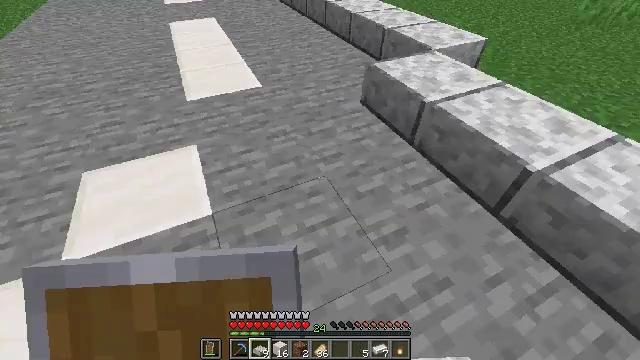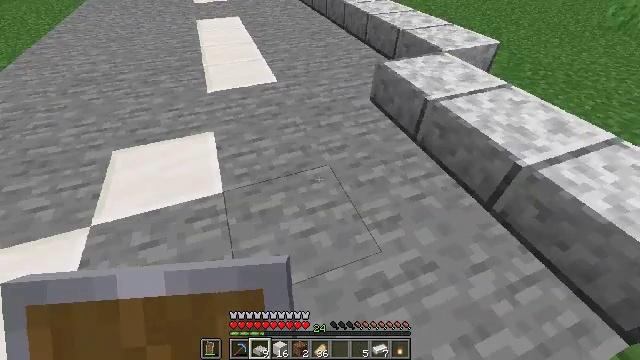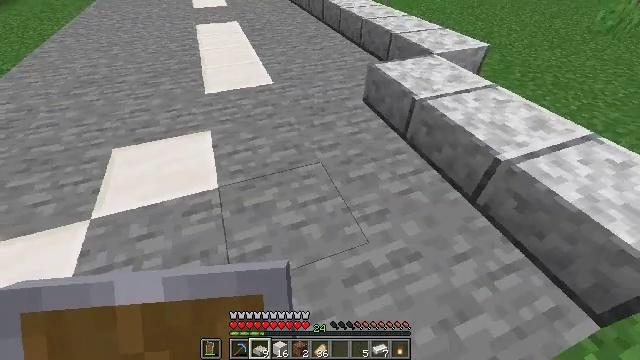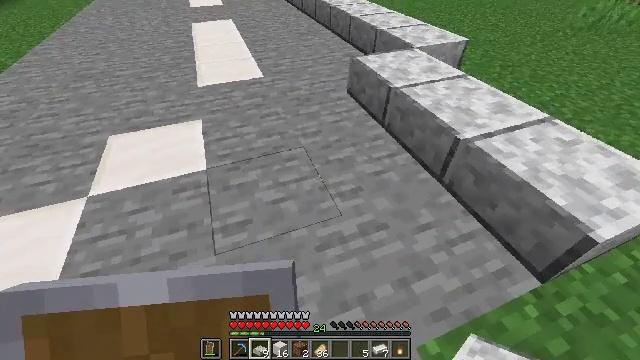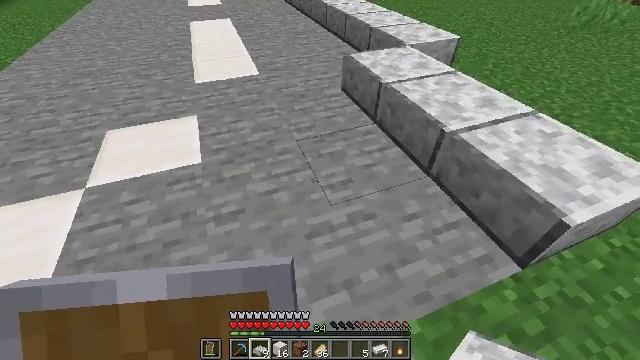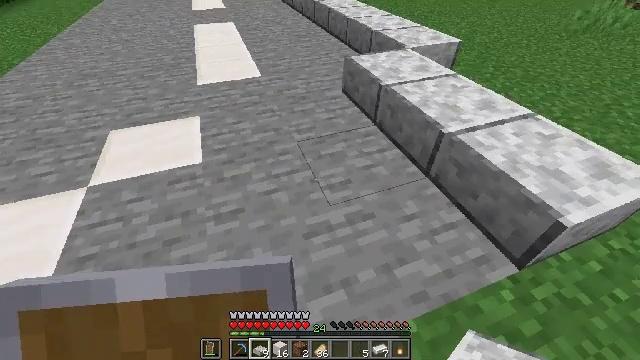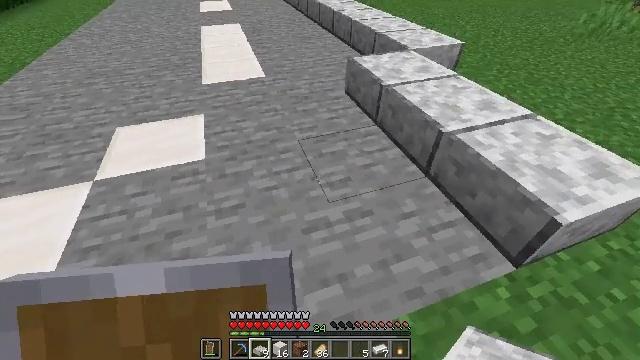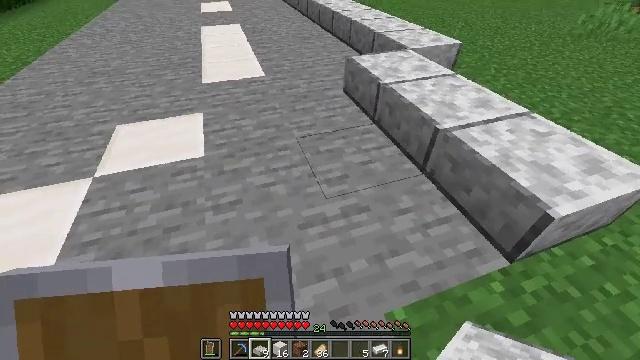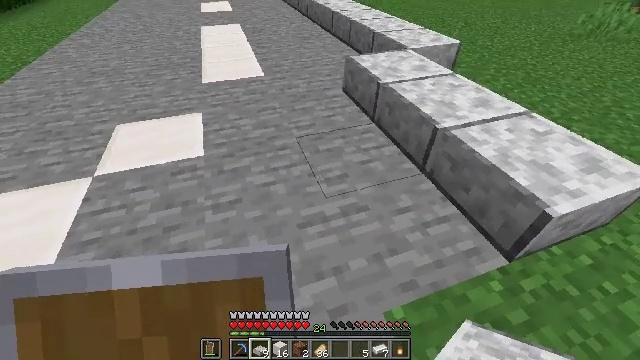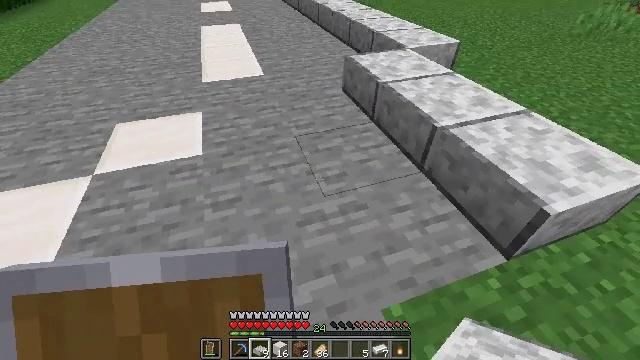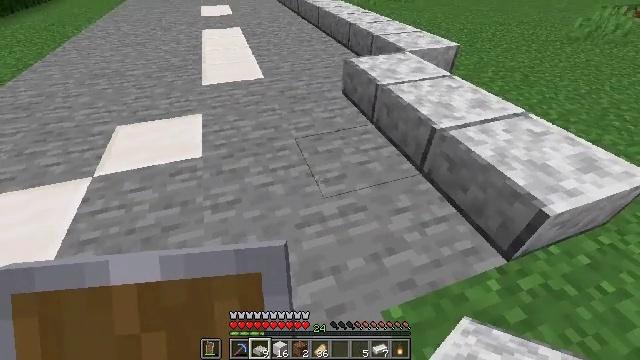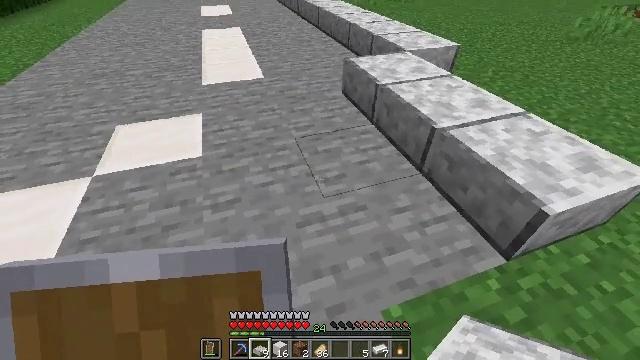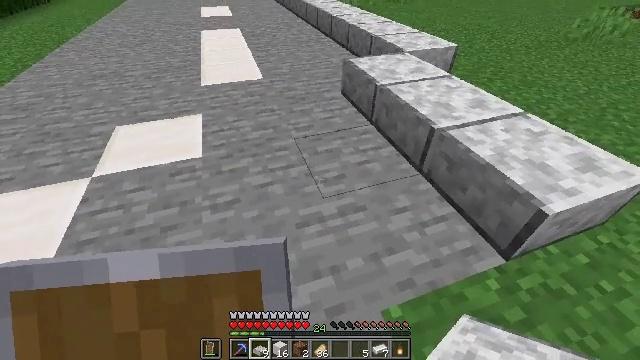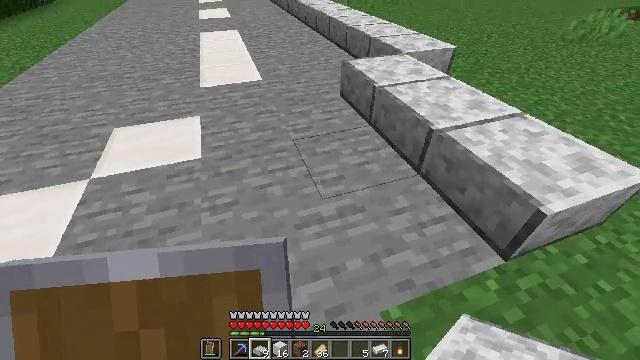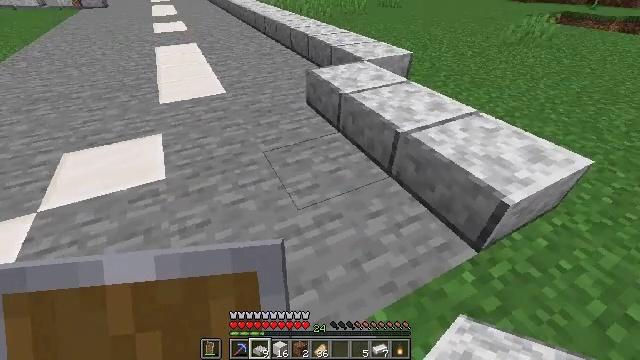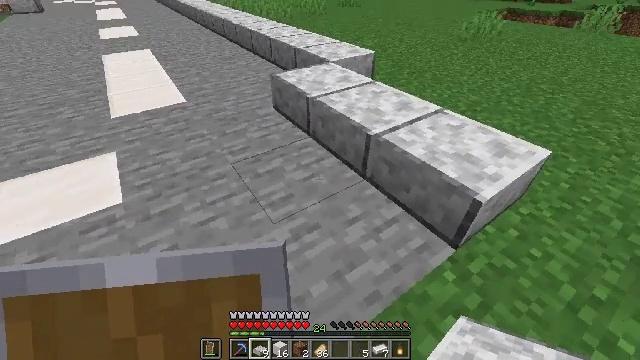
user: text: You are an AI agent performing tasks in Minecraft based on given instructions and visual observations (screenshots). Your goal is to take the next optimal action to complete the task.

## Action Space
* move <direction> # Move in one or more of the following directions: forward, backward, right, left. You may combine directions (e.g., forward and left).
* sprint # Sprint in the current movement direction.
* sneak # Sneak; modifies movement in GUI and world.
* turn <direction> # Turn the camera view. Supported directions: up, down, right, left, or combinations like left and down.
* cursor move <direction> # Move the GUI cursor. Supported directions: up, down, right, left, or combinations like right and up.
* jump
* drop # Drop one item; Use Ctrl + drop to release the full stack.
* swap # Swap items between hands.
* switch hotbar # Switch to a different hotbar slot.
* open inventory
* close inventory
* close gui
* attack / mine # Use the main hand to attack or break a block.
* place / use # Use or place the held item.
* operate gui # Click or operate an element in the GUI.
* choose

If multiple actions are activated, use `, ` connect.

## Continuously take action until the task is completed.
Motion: motion action
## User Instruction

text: Gather polished diorite slabs from a structure.
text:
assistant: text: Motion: move back and move right, turn left
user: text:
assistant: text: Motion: move back and move right
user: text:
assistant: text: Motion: move back and move right
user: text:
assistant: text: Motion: no_op
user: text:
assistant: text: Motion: no_op
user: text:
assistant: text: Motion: turn left
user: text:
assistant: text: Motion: no_op
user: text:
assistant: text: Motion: no_op
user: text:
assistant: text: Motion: no_op
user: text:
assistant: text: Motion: no_op
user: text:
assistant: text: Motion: no_op
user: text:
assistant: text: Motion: no_op
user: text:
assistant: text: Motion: no_op
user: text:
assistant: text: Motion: move forward, turn right and up
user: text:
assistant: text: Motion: move forward and move right, turn right
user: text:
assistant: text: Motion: move forward and move right, turn right
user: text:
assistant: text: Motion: move forward and move right
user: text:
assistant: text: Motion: move forward and move right, turn left
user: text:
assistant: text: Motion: move right
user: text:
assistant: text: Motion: move right
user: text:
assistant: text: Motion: turn right, switch to hotbar 1
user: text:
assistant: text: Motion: turn right and down, switch to hotbar 1
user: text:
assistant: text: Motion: turn right and down
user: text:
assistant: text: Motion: turn right
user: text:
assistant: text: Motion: attack / mine
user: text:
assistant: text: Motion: turn left and up, attack / mine
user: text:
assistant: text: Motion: turn left and up, attack / mine
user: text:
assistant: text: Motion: turn left, attack / mine
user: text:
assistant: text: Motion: attack / mine
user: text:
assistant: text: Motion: attack / mine